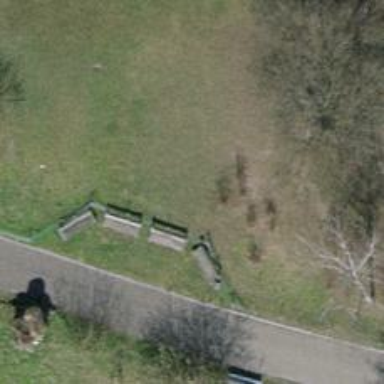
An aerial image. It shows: Bench for seating.